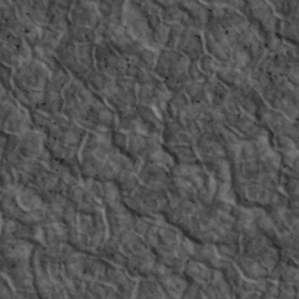
Label: non_frost